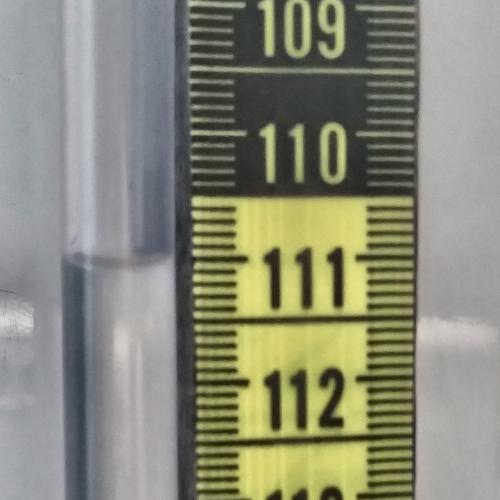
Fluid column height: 111.0 cm